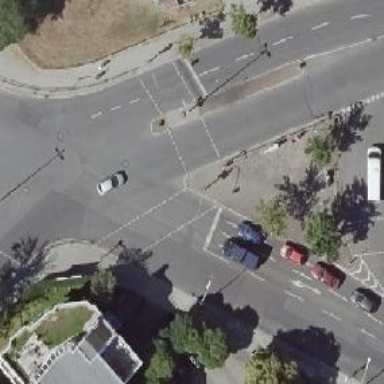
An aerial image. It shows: Road crossing with traffic signals and island.